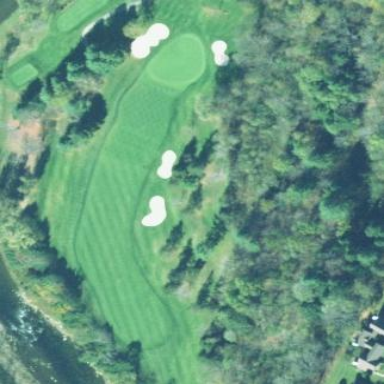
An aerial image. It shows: Golf fairway surrounded by grass.